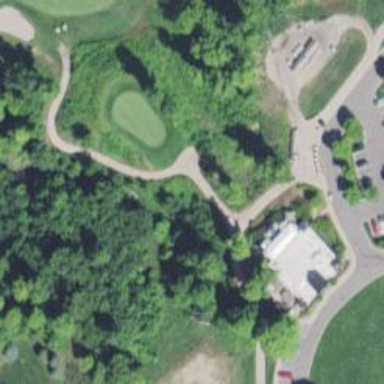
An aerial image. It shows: Path used for both walking and golf.